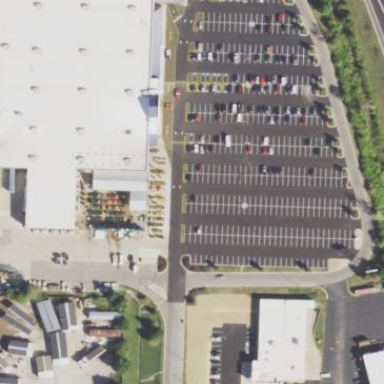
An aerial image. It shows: Retail building.